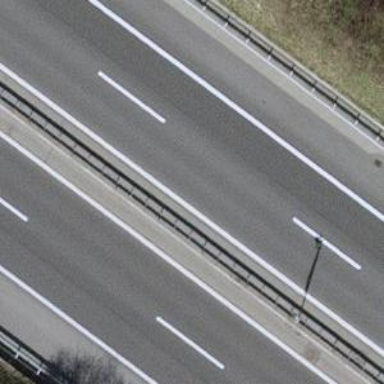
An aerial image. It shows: View of motorway.